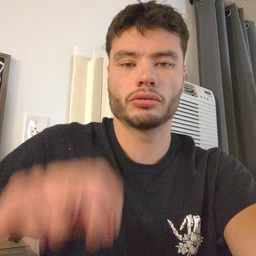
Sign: stuck